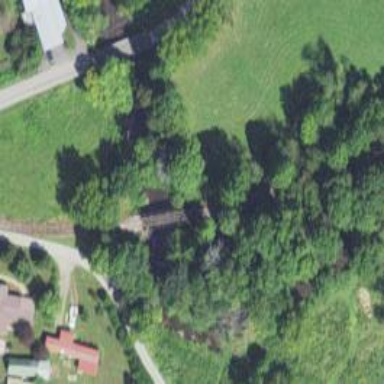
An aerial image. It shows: Preserved railway bridge over the rail line.